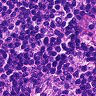
Metastatic tissue present: no